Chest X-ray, PA view. Patient: 78 years old, sex M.
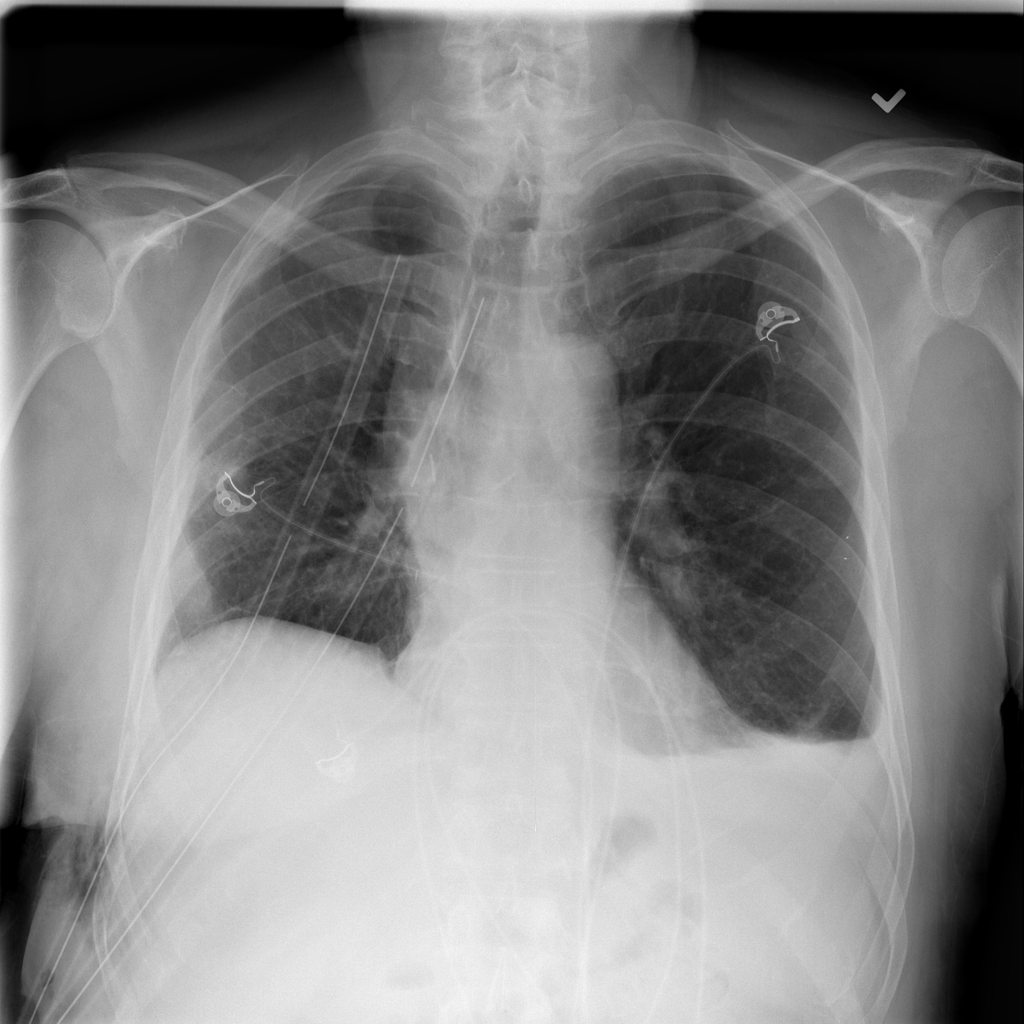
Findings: Atelectasis, Effusion, Emphysema, Pneumothorax